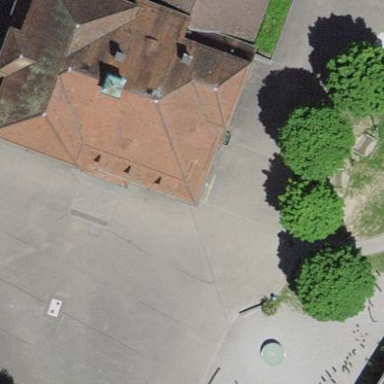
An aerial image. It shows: Pedestrian asphalt road within schoolyard.